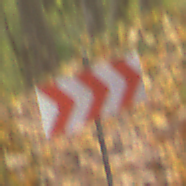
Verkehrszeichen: RichtungstafelnInKurvenGrossLinks
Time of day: MorningAfternoon
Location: Outdoor (Nature)
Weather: Overcast
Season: Autumn
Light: Natural